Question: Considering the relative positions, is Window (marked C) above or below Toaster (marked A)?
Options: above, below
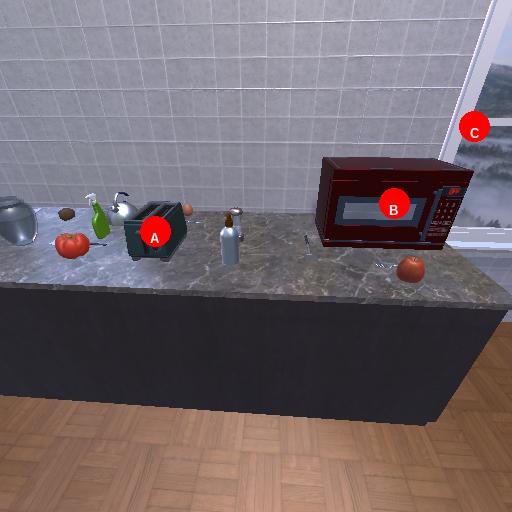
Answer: above